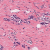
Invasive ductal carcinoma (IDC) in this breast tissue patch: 1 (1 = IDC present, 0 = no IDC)